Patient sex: M
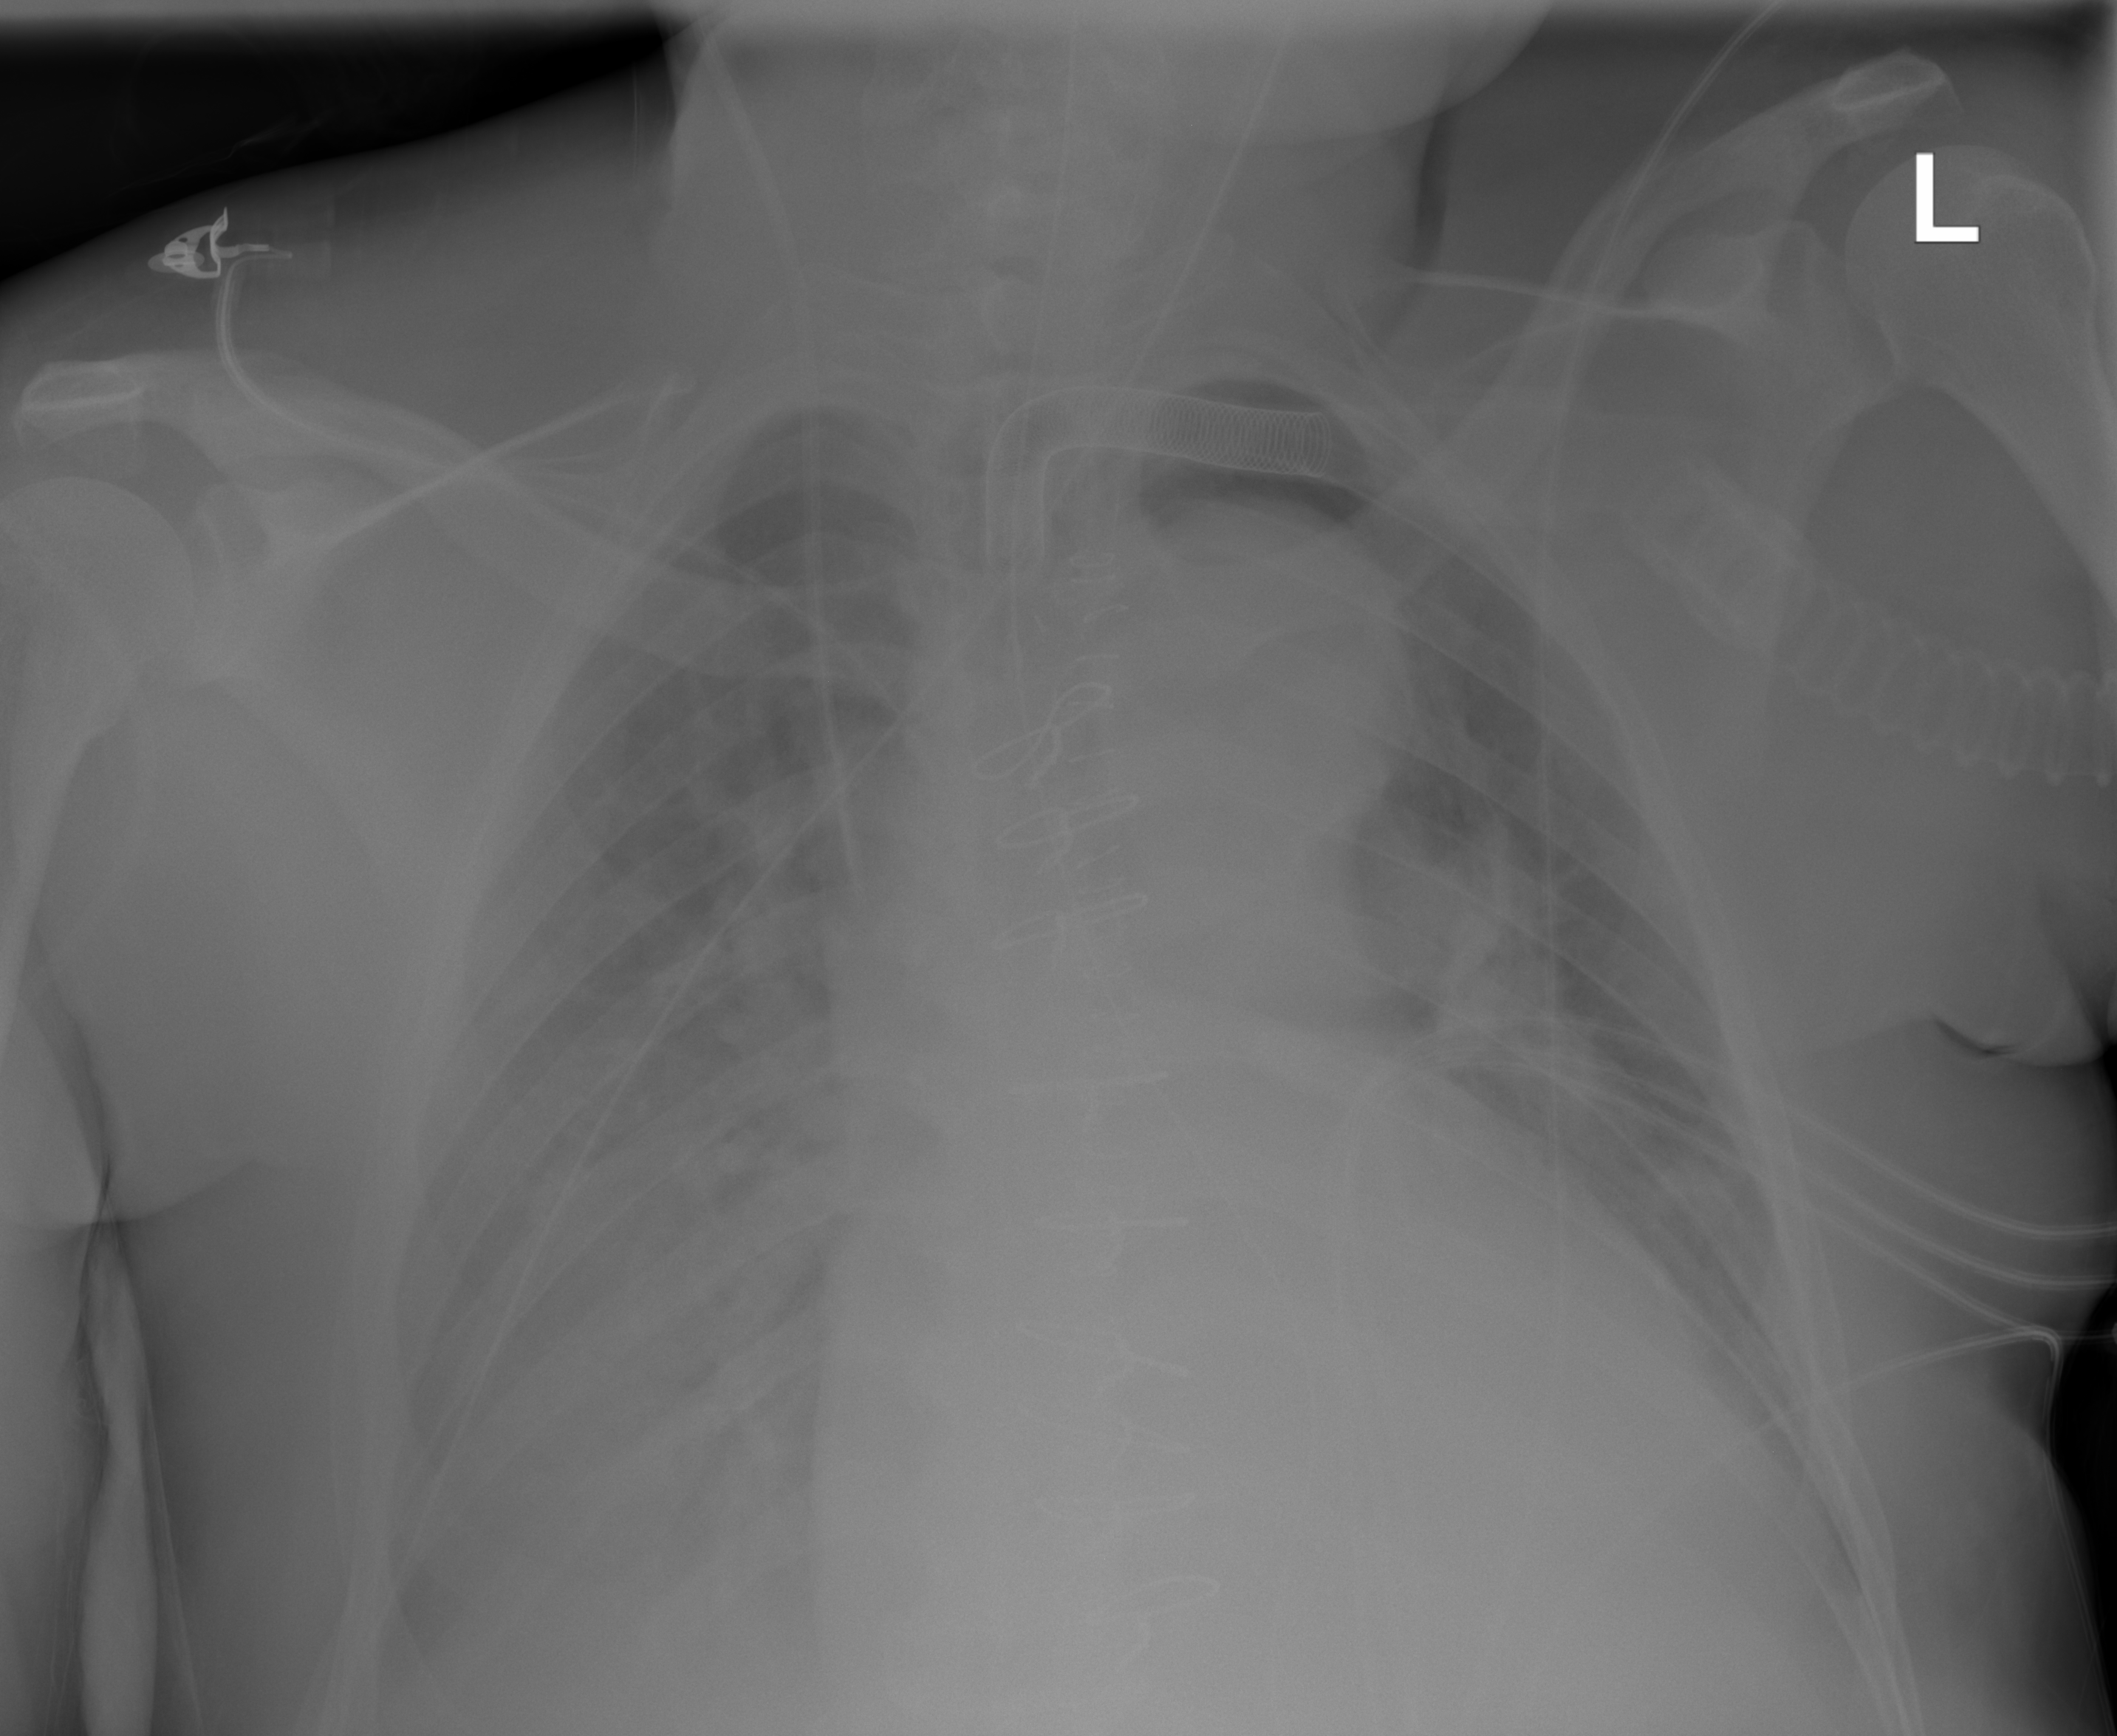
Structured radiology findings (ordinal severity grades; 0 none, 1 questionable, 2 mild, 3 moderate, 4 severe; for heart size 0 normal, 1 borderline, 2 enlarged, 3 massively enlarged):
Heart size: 2
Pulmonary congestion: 2
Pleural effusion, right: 3
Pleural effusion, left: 0
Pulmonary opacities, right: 0
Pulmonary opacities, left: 0
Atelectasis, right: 2
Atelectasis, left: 0